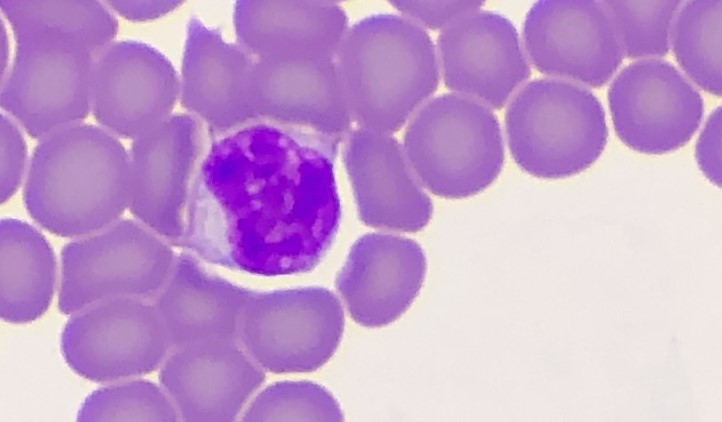
White blood cell type: Monocyte